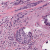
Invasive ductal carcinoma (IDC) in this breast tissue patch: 1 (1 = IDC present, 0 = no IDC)